Field crop: maize
Growth stage: 1
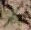
Species: atriplex